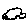
Label: car